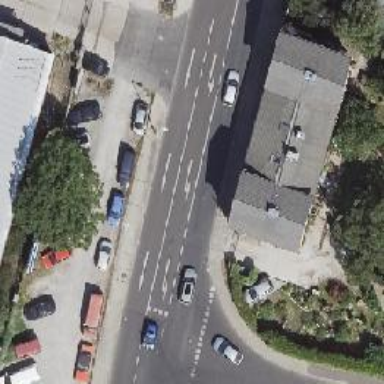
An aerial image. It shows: Footway with concrete surface.